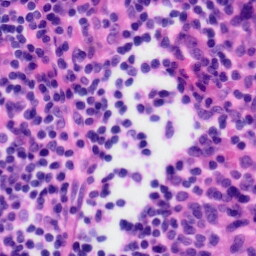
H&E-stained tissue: Tonsil